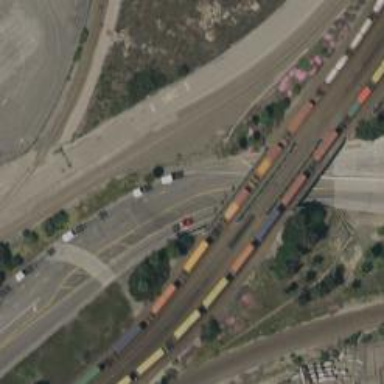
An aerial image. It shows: Railway bridge over siding rail service.